Field crop: tomato
Growth stage: 1
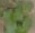
Species: solanum